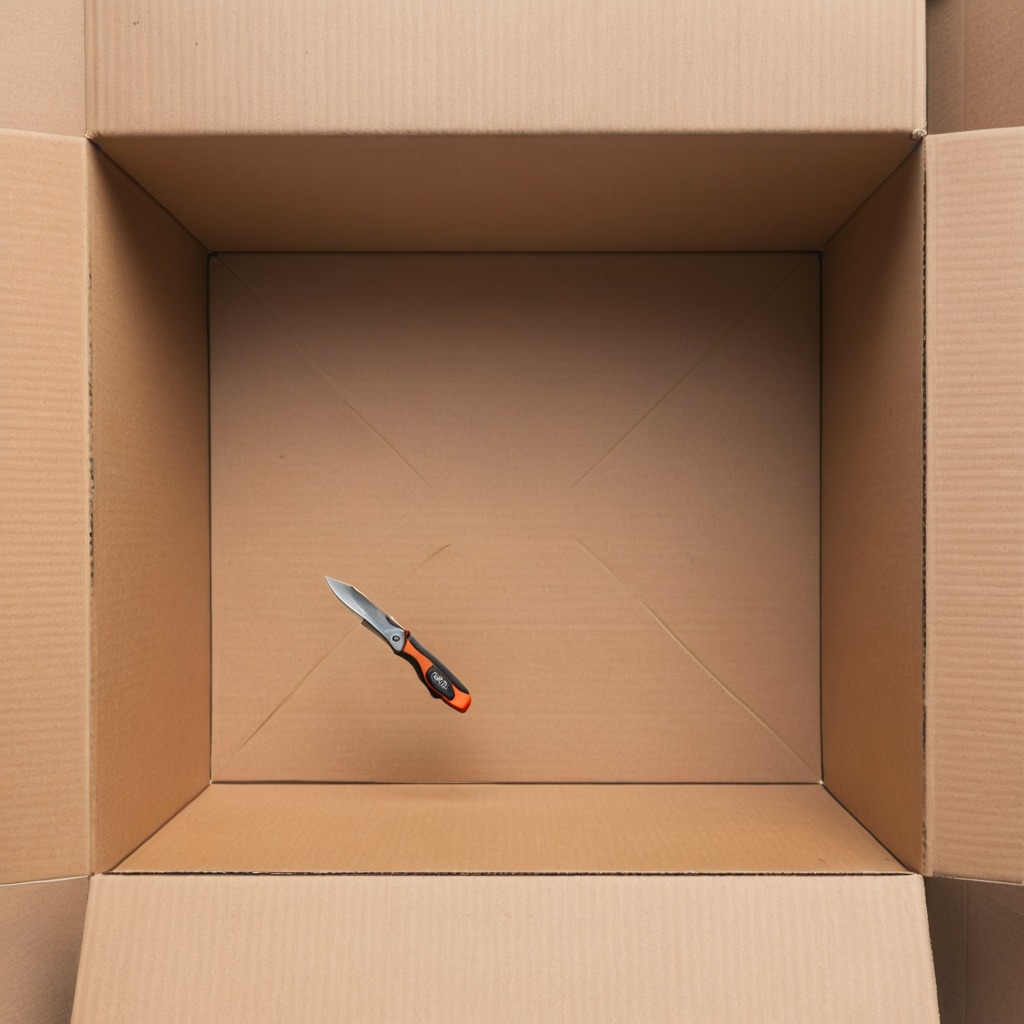
A utility knife lies on a clean dry cardboard box surface in an outdoor workshop during daytime bright natural light soft shadows slightly creased but